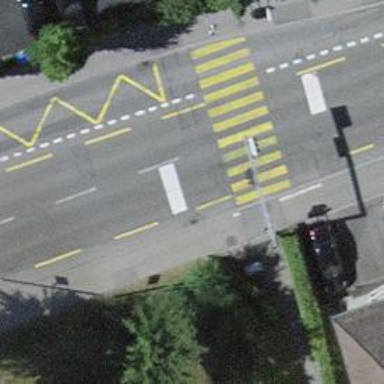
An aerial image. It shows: Secondary road with separate cycle lane and sidewalks on both sides.